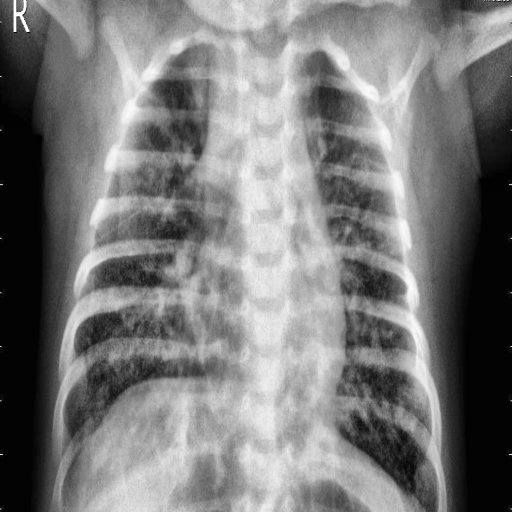
Finding: PNEUMONIA